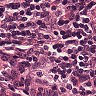
Metastatic tissue present: no